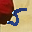
Label: 5